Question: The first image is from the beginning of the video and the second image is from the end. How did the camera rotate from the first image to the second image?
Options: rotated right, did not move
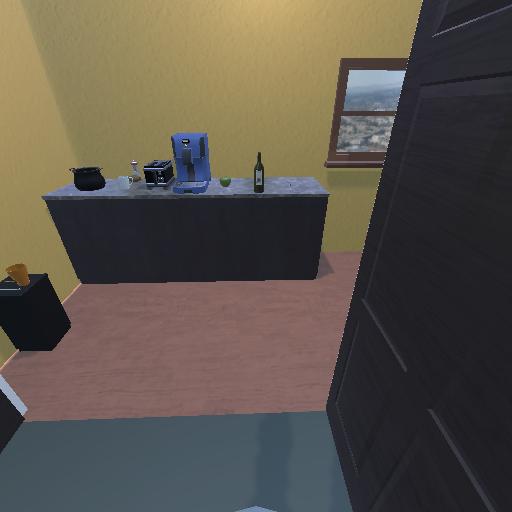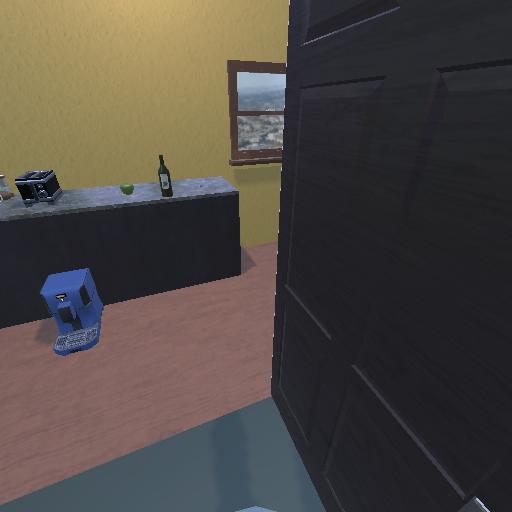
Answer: rotated right